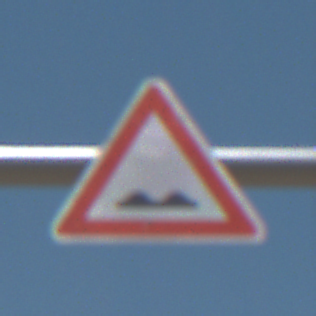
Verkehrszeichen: UnebeneFahrbahn
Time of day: Midday
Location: Outdoor (Nature)
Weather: Clear
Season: NotSpecified
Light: Natural